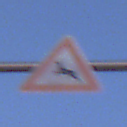
Verkehrszeichen: WildwechselRechts
Umgebung: Outdoor, Nature
Tageszeit: SunriseSunset
Wetter: Clear
Licht: Natural
Jahreszeit: NotSpecified
Kontrast: LowContrast